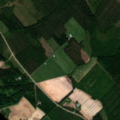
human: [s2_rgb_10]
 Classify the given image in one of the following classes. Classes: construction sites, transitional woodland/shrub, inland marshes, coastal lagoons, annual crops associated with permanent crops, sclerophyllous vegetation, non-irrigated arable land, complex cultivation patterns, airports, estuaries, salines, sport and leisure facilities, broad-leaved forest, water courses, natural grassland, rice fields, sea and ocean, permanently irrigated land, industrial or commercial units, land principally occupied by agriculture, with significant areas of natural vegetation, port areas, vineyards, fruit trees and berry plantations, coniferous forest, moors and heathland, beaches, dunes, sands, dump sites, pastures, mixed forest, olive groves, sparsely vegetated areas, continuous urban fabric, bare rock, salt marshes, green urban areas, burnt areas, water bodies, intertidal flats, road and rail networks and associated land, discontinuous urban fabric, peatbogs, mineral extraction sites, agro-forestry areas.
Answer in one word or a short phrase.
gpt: non-irrigated arable land, coniferous forest, mixed forest, transitional woodland/shrub, water bodies